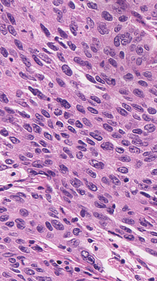
Tumor epithelial tissue: yes
Tumor-associated stroma tissue: no
Normal tissue: no